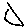
Label: hexagon